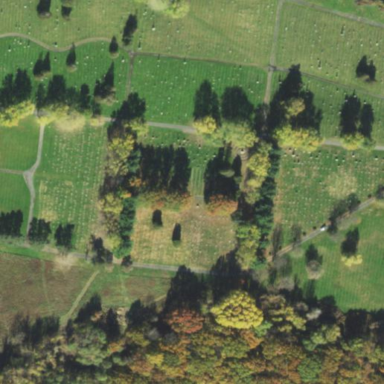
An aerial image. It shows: Cemetery.